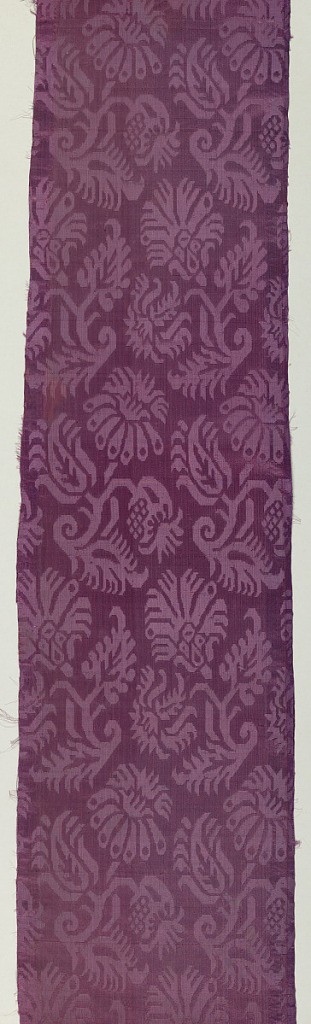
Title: Chasuble fragments
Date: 17th century
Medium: silk Technique: damask
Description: Three panels of a chasuble of deep reddish purple fancy satin with large diagonal stylized sprig repeat in cloth weave on satin ground.  Narrow coarse twill selvages with green and pale lavender warp stripes.